Interaction volume radius: 5 \u00c5
Interaction volume height: 30 \u00c5
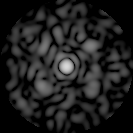
Disorder parameter: 0.7552